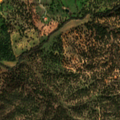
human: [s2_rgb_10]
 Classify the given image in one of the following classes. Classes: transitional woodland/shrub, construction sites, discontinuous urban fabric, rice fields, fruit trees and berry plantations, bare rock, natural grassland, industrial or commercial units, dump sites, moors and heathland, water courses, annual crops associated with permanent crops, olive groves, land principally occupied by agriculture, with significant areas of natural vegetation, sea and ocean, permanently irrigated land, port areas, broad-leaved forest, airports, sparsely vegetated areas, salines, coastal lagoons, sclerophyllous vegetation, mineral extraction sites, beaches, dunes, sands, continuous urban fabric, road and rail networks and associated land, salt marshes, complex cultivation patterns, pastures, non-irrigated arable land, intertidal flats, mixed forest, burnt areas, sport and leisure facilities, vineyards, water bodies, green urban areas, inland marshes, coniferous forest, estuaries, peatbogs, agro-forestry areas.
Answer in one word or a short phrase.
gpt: non-irrigated arable land, agro-forestry areas, broad-leaved forest